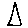
Label: triangle